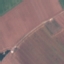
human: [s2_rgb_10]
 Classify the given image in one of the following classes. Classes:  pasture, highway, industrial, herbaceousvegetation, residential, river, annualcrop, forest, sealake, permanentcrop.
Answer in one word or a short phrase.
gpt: AnnualCrop